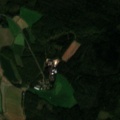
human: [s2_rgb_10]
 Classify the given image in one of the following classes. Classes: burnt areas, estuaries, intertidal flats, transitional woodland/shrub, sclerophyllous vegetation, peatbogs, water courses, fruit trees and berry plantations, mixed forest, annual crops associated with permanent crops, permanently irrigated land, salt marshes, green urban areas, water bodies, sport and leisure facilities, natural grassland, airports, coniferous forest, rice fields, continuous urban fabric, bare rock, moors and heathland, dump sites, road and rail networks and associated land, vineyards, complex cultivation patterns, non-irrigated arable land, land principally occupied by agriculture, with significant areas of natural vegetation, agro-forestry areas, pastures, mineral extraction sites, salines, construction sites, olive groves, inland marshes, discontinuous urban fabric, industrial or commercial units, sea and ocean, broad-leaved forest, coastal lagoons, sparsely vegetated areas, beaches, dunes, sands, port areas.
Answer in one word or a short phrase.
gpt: non-irrigated arable land, land principally occupied by agriculture, with significant areas of natural vegetation, coniferous forest, mixed forest